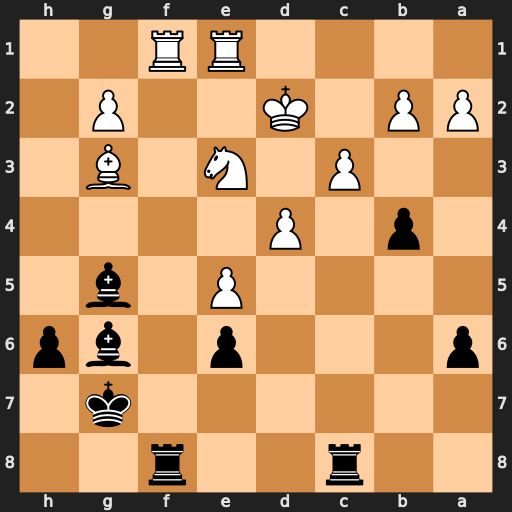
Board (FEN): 2r2r2/6k1/p3p1bp/4P1b1/1p1P4/2P1N1B1/PP1K2P1/4RR2
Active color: b
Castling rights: -
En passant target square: -
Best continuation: bxc3+ bxc3 Bxe3+ Rxe3 Rxf1